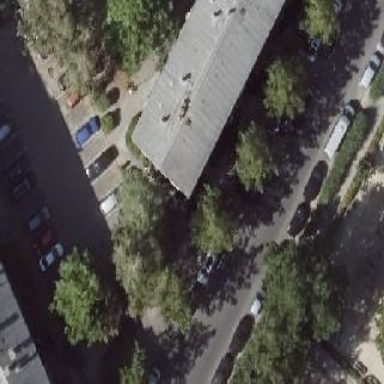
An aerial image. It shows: Apartment building with grey roof.